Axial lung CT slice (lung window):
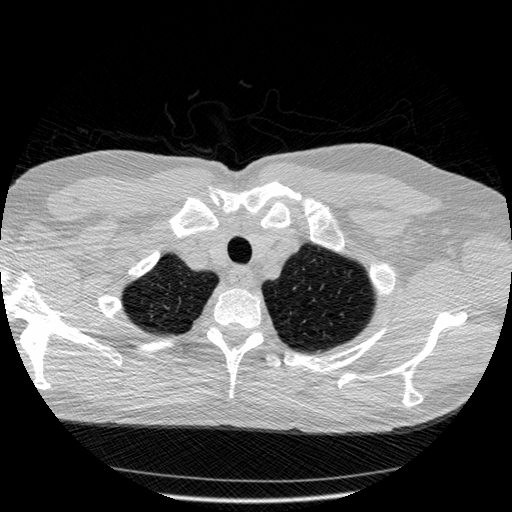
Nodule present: no